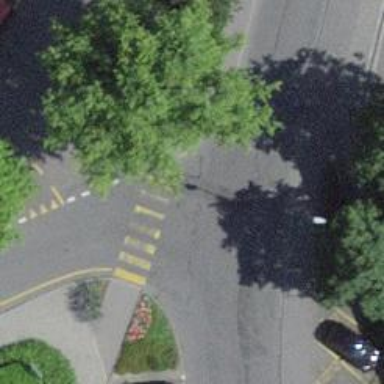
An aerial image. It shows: Kerb barrier.